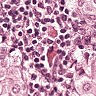
Metastatic tissue present: yes